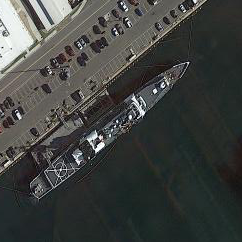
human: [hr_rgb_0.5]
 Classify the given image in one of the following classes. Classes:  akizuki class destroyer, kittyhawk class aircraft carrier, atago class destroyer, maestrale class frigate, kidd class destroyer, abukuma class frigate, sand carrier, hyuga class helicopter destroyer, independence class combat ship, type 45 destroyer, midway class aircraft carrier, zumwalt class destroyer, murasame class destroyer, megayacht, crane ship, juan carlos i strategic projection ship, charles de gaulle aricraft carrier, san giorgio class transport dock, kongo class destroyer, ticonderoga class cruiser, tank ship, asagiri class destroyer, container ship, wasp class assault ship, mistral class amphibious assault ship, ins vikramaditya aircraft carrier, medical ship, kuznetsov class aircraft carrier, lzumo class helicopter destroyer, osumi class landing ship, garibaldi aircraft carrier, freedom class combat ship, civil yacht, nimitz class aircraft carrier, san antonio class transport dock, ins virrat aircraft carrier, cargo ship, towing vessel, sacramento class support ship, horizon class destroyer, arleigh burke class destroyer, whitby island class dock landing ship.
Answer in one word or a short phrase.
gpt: Ticonderoga class cruiser